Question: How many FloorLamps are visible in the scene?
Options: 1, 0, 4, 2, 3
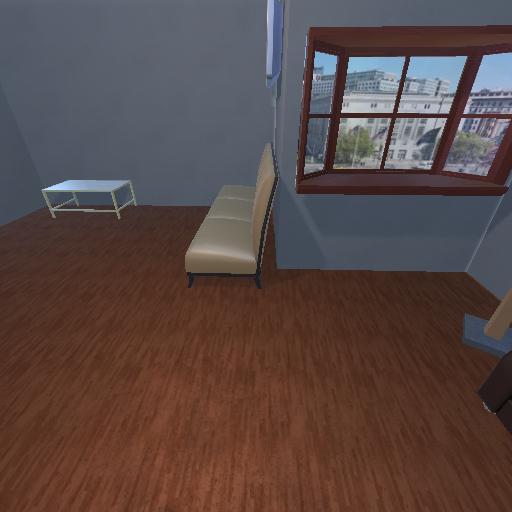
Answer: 1